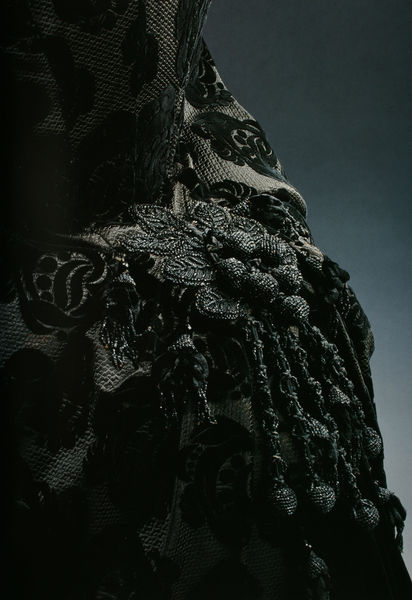
Titel: Visite (Detail)
Standort: Kyoto (Japan)
Institution: Kyoto Costume Institute
Schlagwörter: blau, blätter, dunkel, weiß, grün, ausschnitt, blume, blumen, grau, hintergrund, kleid, rücken, schwarz, blüte, blüten, dame, rose, rosen, tuch, mode, muster, ornament, rock, arm, band, barock, falten, kleidung, leinen, samt, silber, spitze, ärmel, bestickt, stickerei, stoff, blatt, schärpe, taille, japan, detail, floral, verzierung, blütenmuster, robe, kordel, rüsche, rüschen, foto, fotografie, photographie, gemustert, kugel, kugeln, brokat, photo, farbfoto, troddel, tageskleid, besatz, museum, gestickt, gewebe, bänder, textil, applikation, knüpfarbeit, quasten, armbeuge, hinterteil, geknüpft, genäht, appliziert, aufwendig, damenmode, kyoto, klöppelarbeit, schüre, stoffblume, bommeln, gestickz